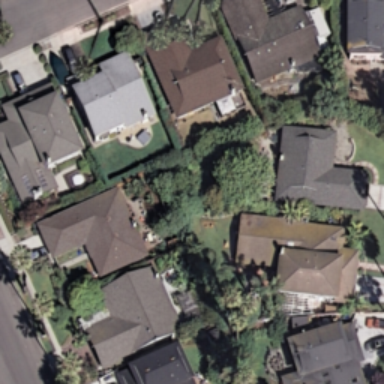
It is a medium residential area with houses and plants .